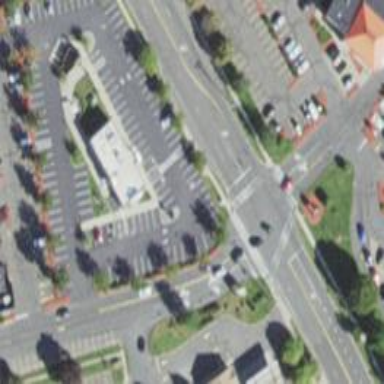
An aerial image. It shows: Marked crossing on the road.